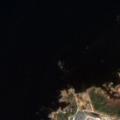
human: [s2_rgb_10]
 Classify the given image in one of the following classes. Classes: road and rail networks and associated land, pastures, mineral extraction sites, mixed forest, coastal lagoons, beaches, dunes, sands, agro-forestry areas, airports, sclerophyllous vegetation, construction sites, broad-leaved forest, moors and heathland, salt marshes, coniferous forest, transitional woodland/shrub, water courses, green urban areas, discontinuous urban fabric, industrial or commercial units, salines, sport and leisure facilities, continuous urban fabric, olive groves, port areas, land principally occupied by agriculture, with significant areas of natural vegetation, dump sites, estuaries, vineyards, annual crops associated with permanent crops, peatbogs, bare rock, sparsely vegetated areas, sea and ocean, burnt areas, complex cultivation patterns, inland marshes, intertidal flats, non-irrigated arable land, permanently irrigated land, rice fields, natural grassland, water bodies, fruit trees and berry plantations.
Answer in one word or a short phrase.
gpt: construction sites, broad-leaved forest, sea and ocean